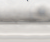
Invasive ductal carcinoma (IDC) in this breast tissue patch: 0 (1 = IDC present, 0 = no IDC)